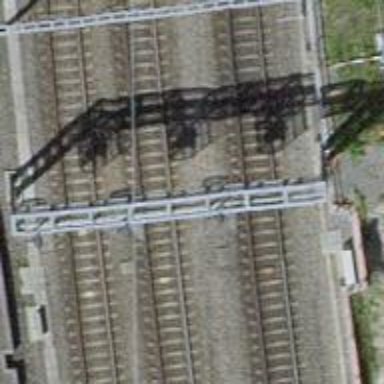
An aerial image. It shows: Railway signal.